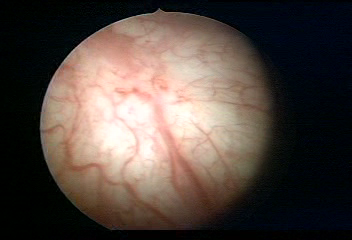
Modality: WLC
Class: Normal mucosa
Bladder cancer association: No